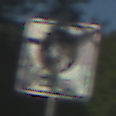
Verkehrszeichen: EndeFussgaengerzone
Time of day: MorningAfternoon
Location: Outdoor (Nature)
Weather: Clear
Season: NotSpecified
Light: Natural